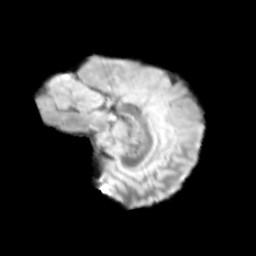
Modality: T2w
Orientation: sagittal
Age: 11
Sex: male
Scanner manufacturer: siemens
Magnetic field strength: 3 T
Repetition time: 3.8 s
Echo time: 0.07 s